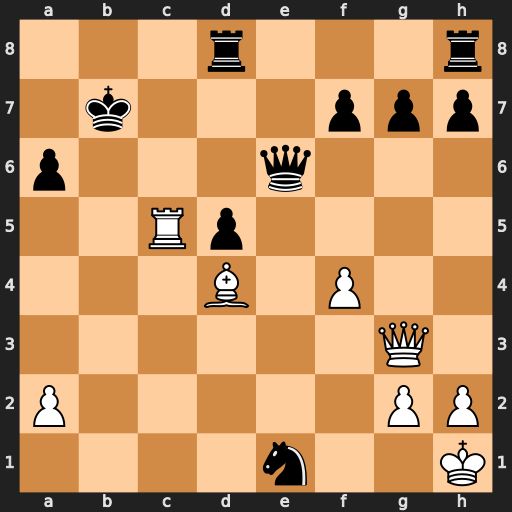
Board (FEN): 3r3r/1k3ppp/p3q3/2Rp4/3B1P2/6Q1/P5PP/4n2K
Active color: w
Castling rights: -
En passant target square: -
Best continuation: Qb3+ Qb6 Rc7+